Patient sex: M
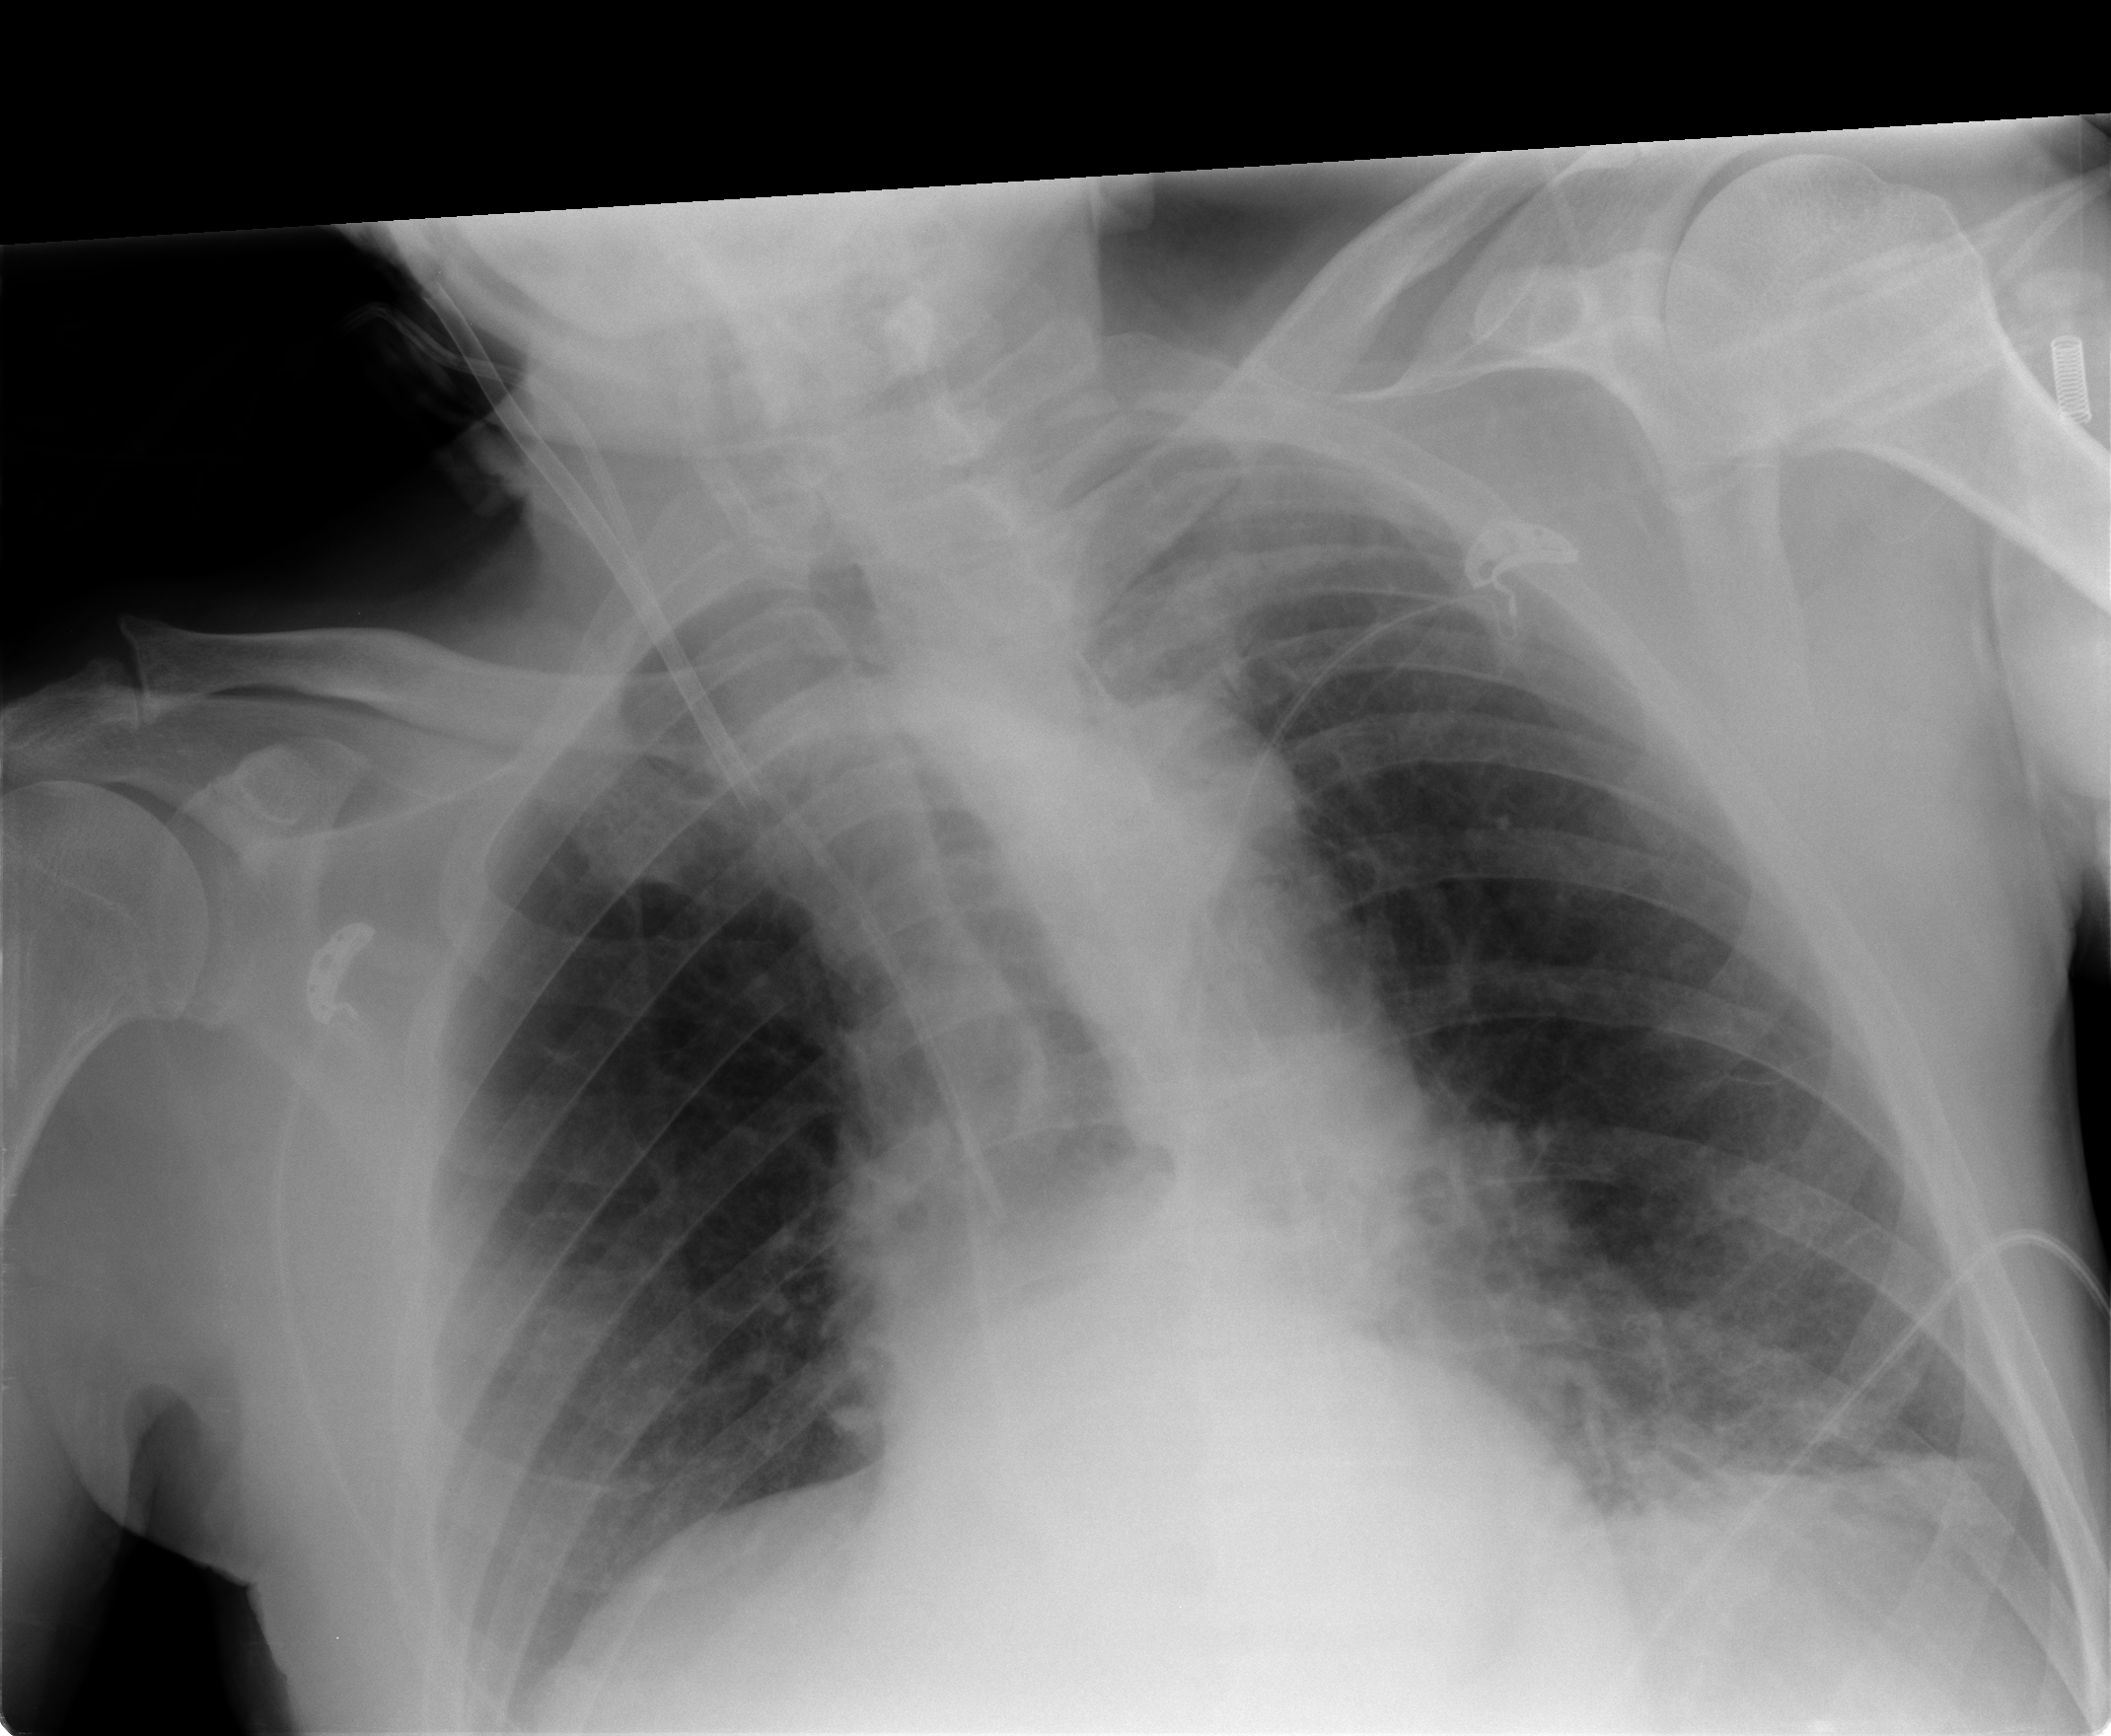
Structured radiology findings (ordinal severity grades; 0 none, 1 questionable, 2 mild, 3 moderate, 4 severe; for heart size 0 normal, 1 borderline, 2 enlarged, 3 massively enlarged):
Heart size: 0
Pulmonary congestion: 0
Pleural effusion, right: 1
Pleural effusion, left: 0
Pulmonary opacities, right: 0
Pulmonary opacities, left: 0
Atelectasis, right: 2
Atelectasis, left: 0